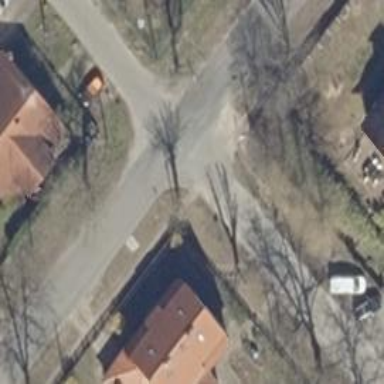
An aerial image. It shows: Road with "give way" sign.